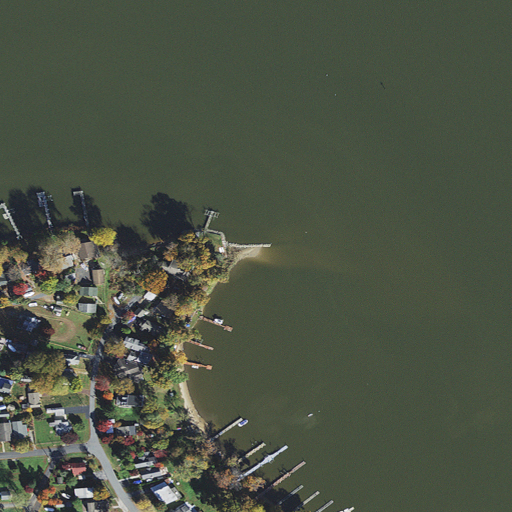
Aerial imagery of cape in Maryland named Old Hack Point containing open water, low intensity development, herbaceous wetlands, open development, medium intensity development, and high intensity development